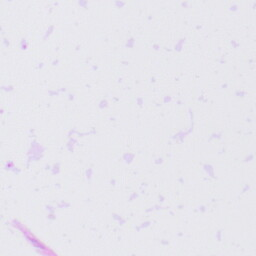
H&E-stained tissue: Tonsil